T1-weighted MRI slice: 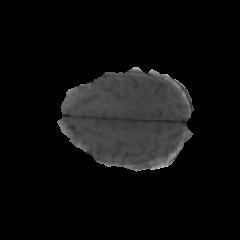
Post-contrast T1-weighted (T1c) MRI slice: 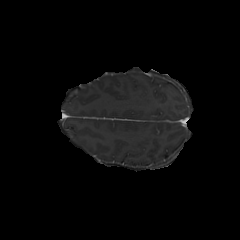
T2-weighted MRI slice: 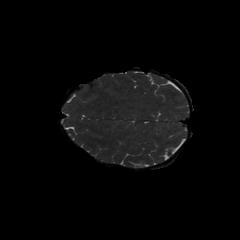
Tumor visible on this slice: no